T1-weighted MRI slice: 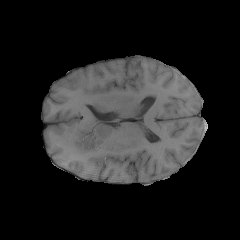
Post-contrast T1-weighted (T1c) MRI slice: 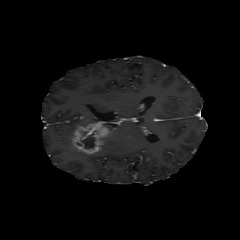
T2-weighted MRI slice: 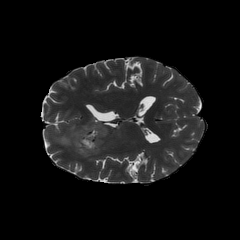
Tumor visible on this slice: yes